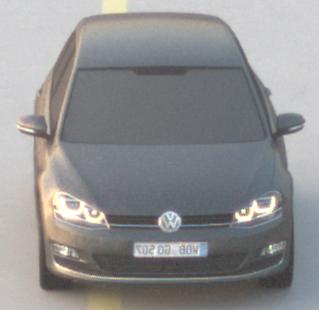
Make: VW
Model: Golf 1.2 TSI BMT
Detailed model: Golf (VII)
Model produced from: 2012/11
Model produced until: 2014/05
Doors: 3
Color: gray
Road condition: dry road
Daytime: sunrise or sunset
Contrast: low contrast